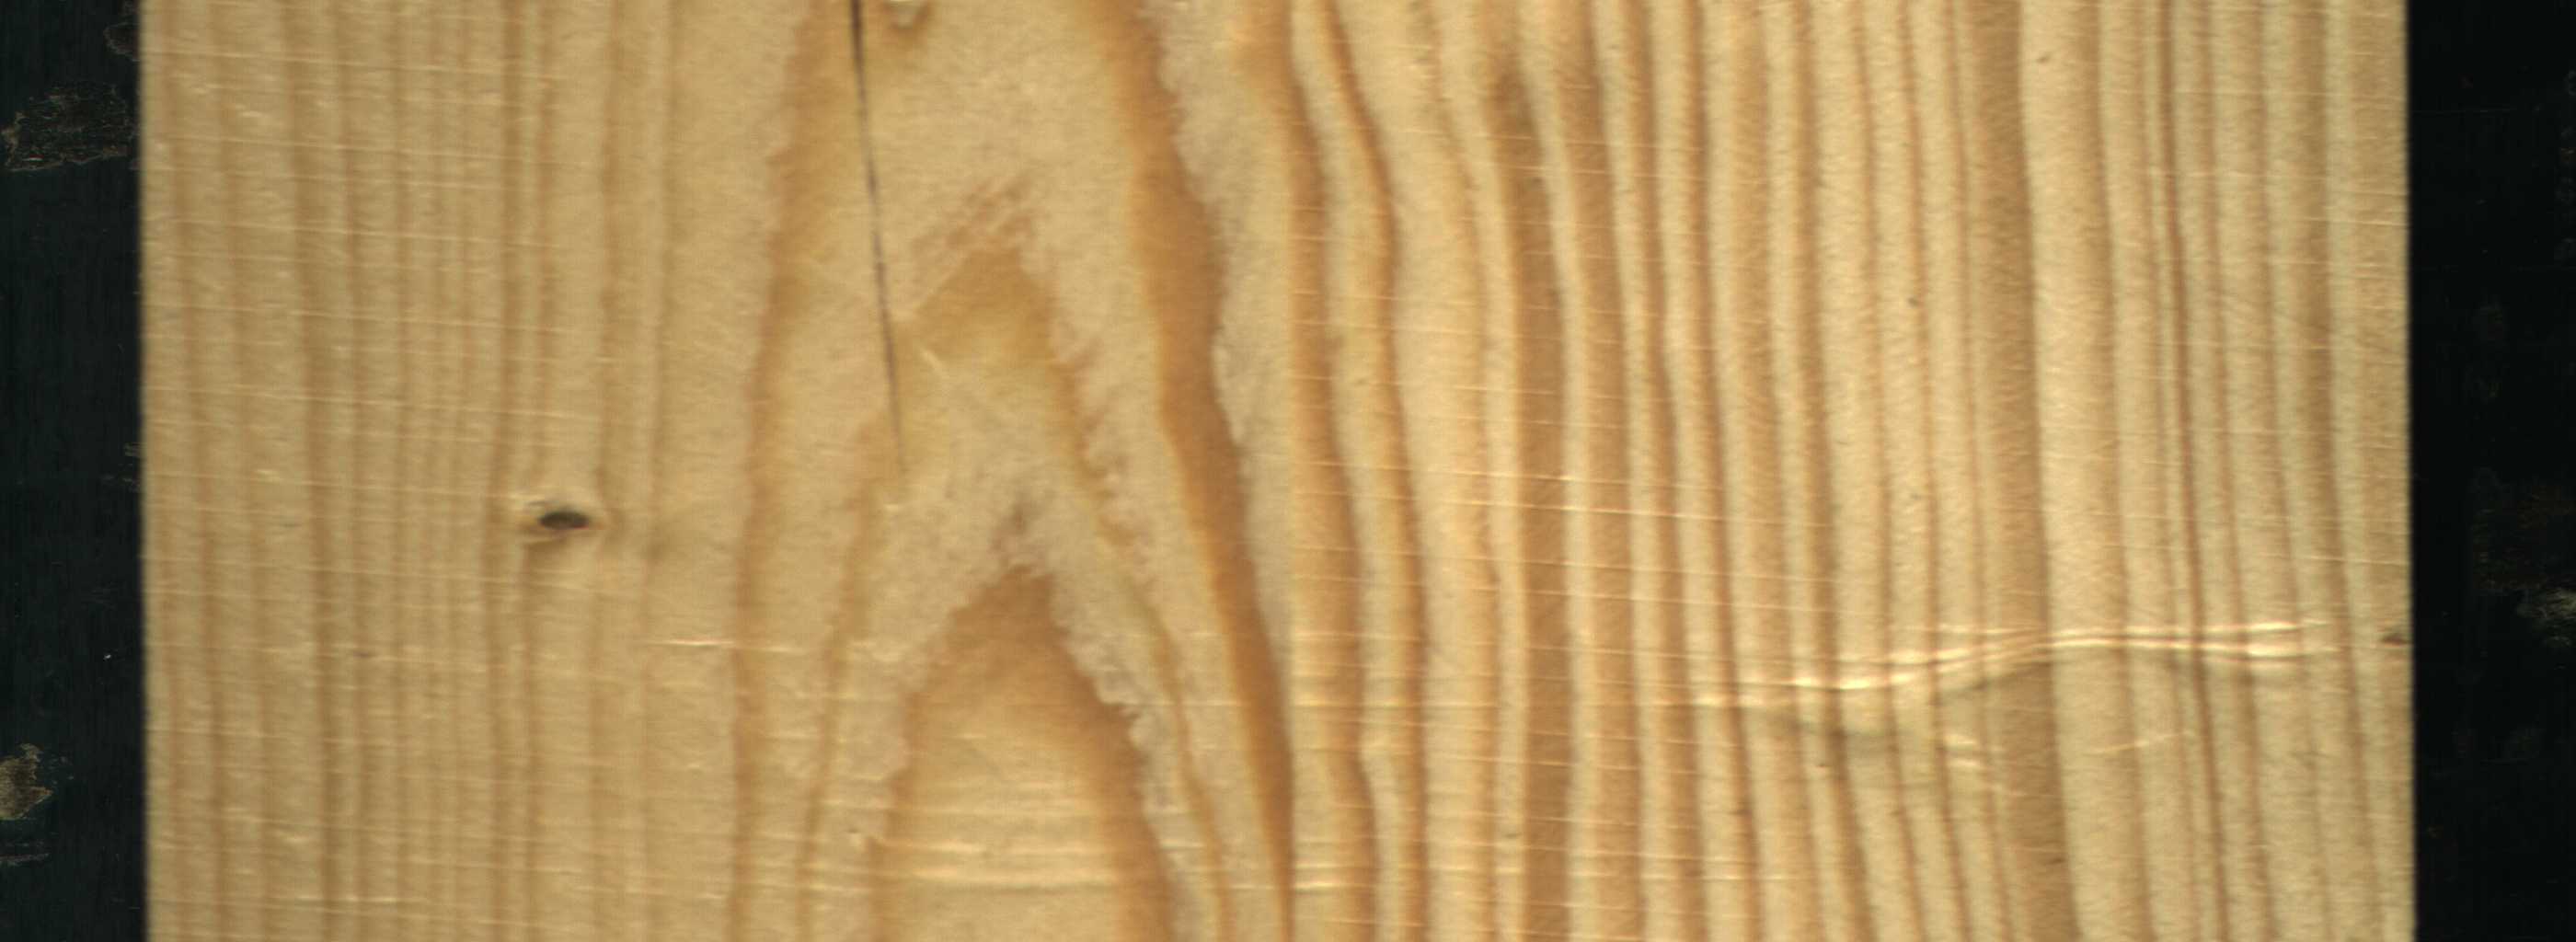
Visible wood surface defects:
Crack
Live_Knot